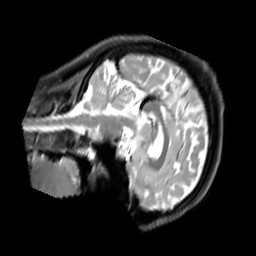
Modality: PDw
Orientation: sagittal
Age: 22
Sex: female
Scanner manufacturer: siemens
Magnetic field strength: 3 T
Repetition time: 11.88 s
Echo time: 0.014 s